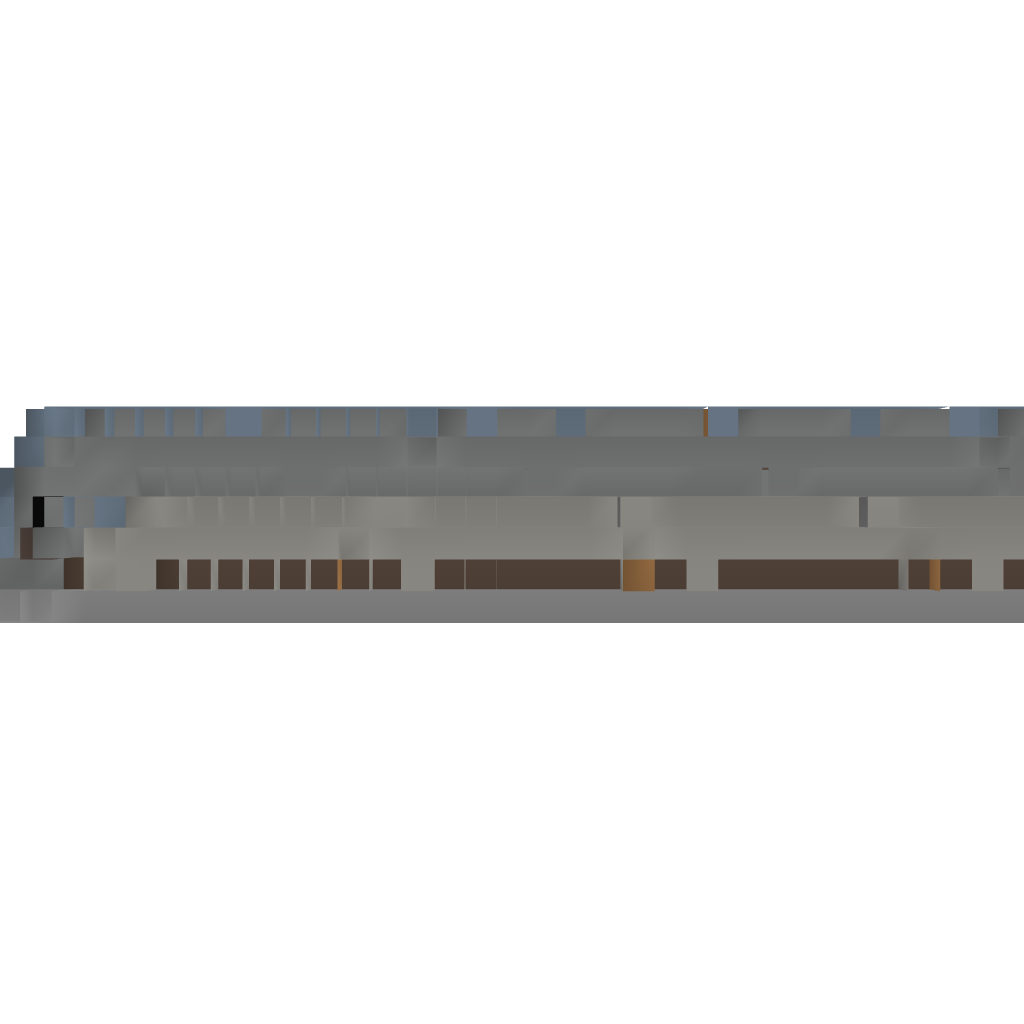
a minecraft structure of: Funky Furnaces